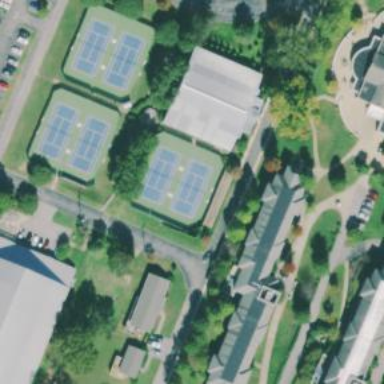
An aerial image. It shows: Tennis court in leisure pitch.